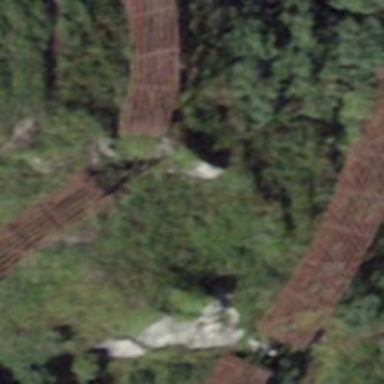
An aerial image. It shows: Structure designed for avalanche protection.